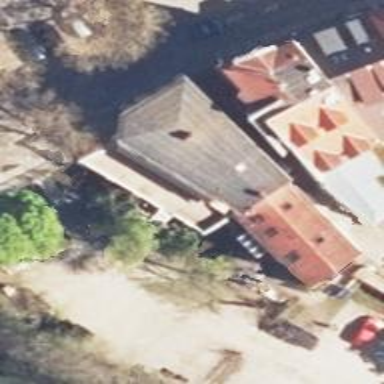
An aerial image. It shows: Restaurant.